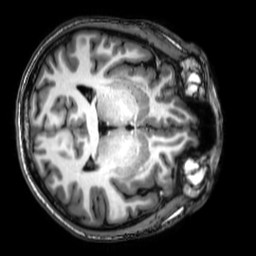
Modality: T1w
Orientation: axial
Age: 44
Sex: male
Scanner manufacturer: philips
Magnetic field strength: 3 T
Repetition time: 0.008053 s
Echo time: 0.003686 s